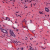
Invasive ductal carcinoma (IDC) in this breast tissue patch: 1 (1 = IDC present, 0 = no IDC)